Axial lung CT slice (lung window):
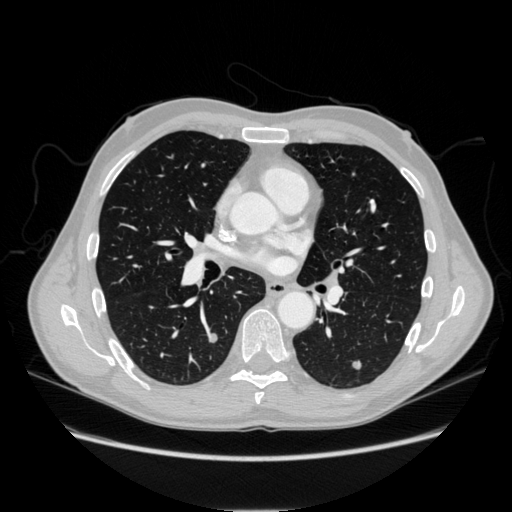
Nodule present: yes
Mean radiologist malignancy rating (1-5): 3.25